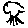
Label: tree